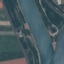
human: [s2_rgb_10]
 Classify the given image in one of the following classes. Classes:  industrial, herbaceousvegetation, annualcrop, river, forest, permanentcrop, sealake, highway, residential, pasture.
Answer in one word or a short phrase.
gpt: River